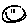
Label: smiley face